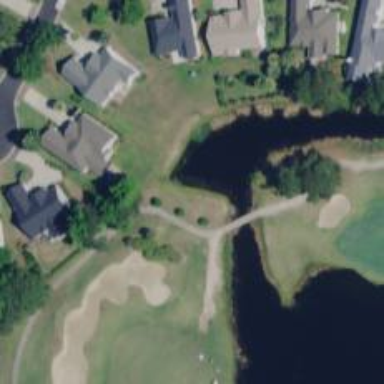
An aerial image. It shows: Golf cartpath that is also road path.